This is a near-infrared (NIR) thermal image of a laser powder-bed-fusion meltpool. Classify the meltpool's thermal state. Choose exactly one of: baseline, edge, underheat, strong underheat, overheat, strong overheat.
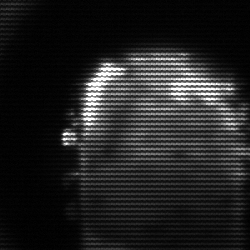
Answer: baseline